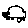
Label: car